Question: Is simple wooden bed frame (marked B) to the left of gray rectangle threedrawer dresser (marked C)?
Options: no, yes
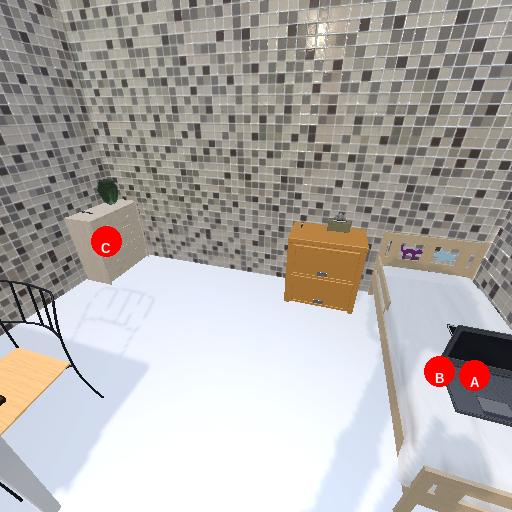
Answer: no